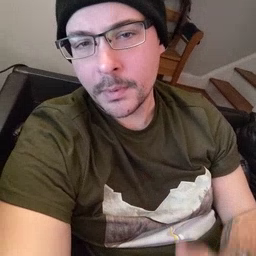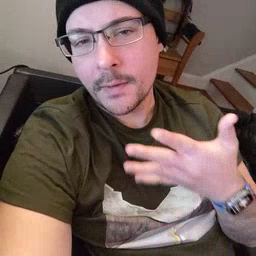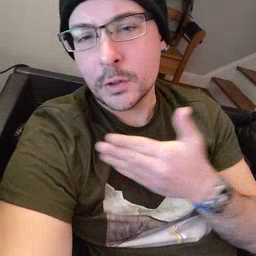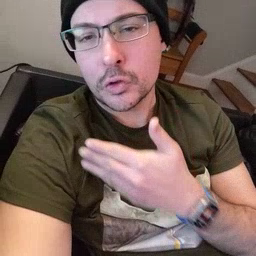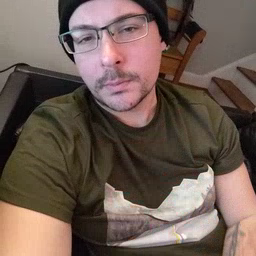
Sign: fish